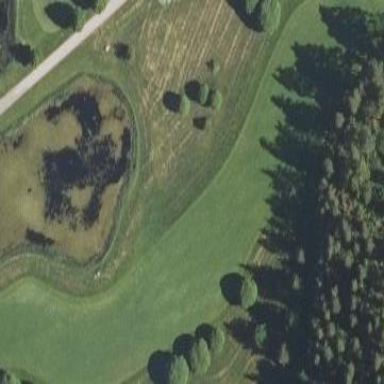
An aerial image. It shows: Grassy area designated as golf fairway.